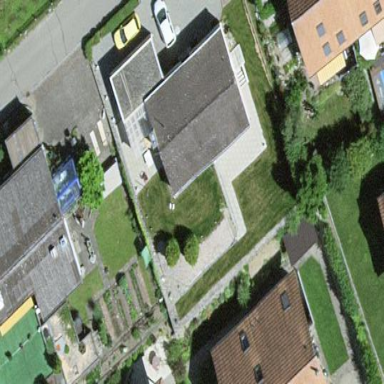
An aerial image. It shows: Residential building.